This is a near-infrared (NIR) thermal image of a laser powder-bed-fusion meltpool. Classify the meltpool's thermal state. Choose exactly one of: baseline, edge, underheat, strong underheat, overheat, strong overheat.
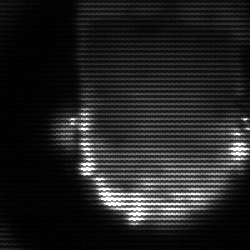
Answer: baseline